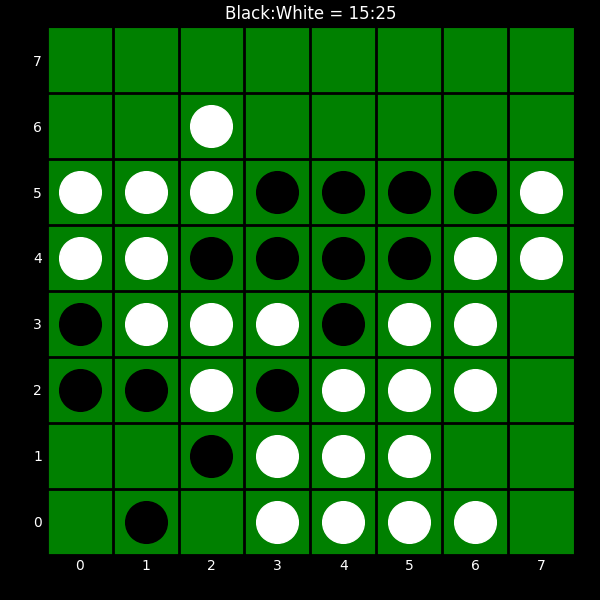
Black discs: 15
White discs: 25